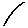
Label: line